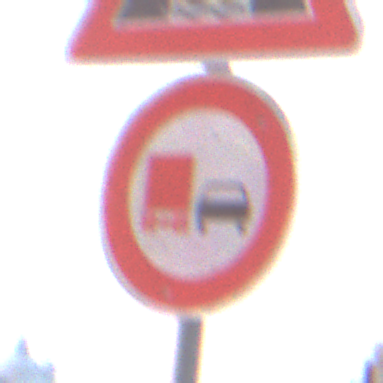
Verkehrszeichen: UeberholverbotKraftfahrzeuge
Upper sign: BeweglicheBruecke
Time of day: SunriseSunset
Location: Outdoor (Urban)
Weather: Clear
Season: NotSpecified
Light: Natural